Question: This is the minorest of annoyances, but nevertheless it's still an annoyance. One day my line numbers in Visual Studio 2013 suddenly stopped being evenly spaced...

The lines of codes themselves are fine, just the line numbers are weird. I'm guessing it's something to do with Productivity Power Tools, but for the life of me I can't find any setting that fixes it. I don't really have any other extensions installed that would affect something like that. Anyone else run into this?
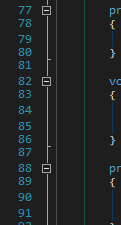
Answer: The Productivity Power Tools 2013 has an option to compress white space to allow more code to fit on the screen.
---
The description on the <URL> page says:
> Syntactic line compression enables you to make better use of your screen's vertical real-estate. It shrinks lines that contain neither letters nor numbers by 25% vertically, allowing more lines to be displayed in the editor. Other lines are not affected.
---
You can turn this off if it bothers you by going to
'''
Tools/Options/Productivity Power Tools/Turn Extensions On/Off
'''

but I find it does help readability with larger files.